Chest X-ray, PA view. Patient: 48 years old, sex F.
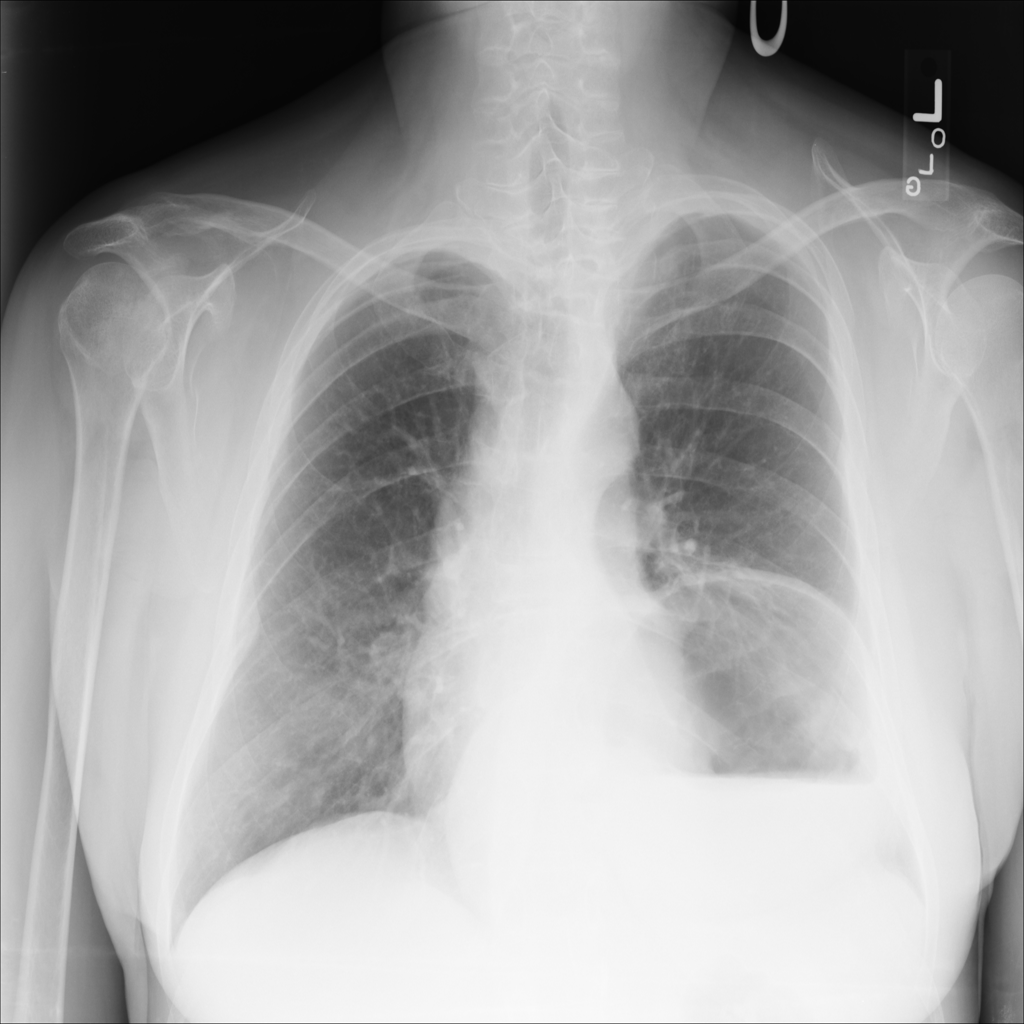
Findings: Hernia